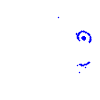
Particle: kaon